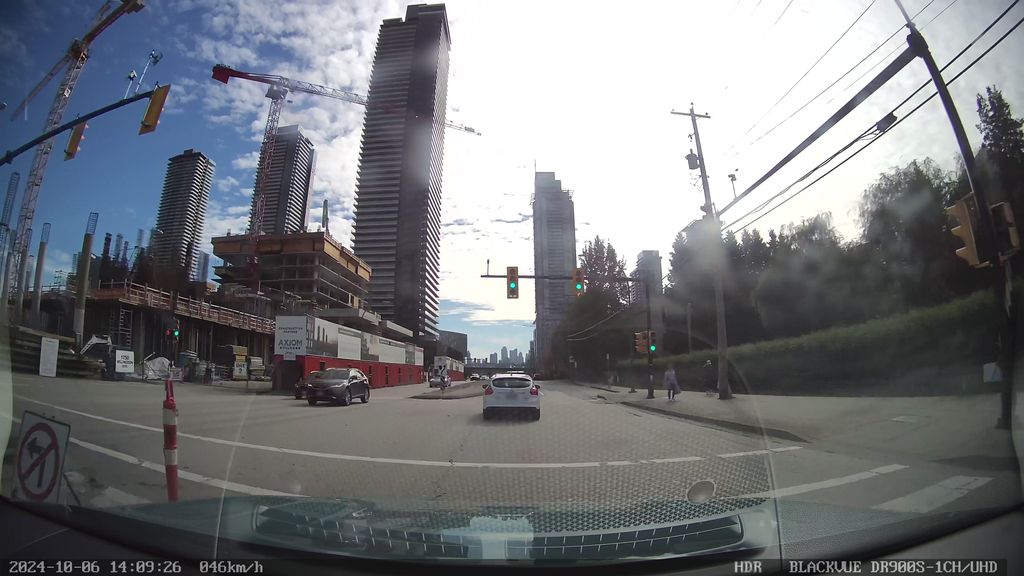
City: vancouver